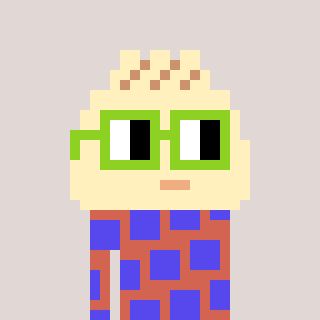
a pixel art character with square light green glasses, a porkbao-shaped head and a peachy-colored body on a warm background